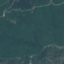
Land use / land cover: Forest